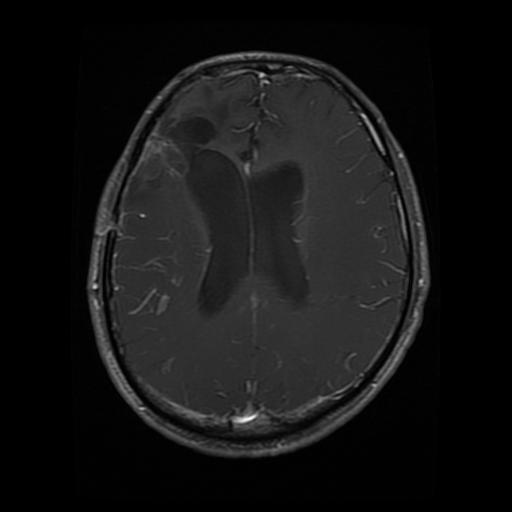
Label: glioma